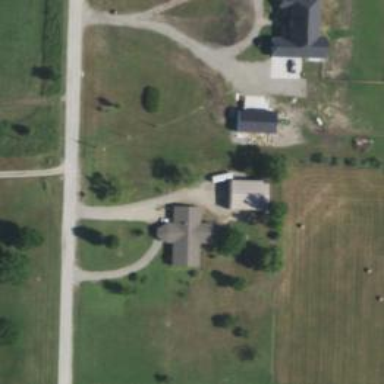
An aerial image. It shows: Driveway tunnel serving as building passage.